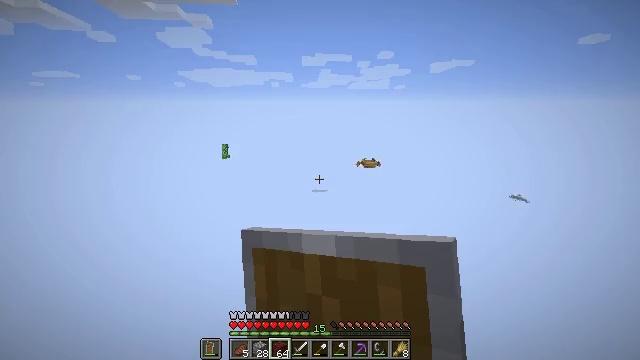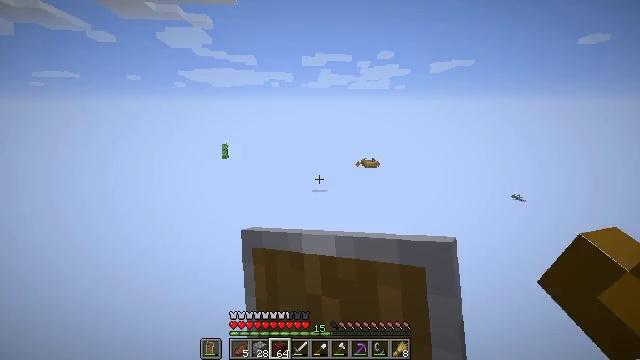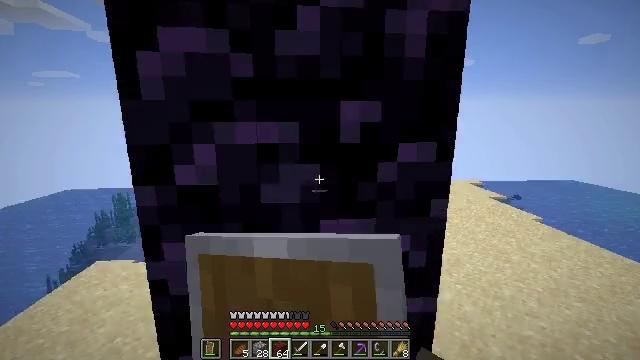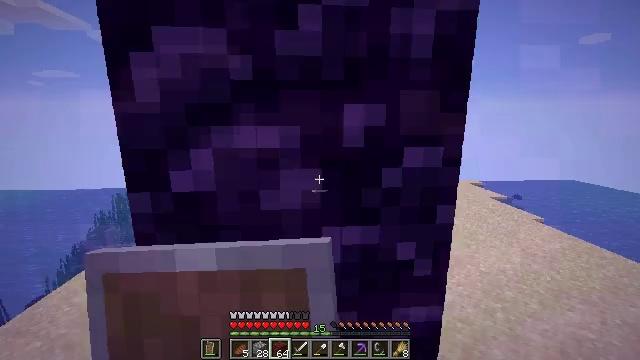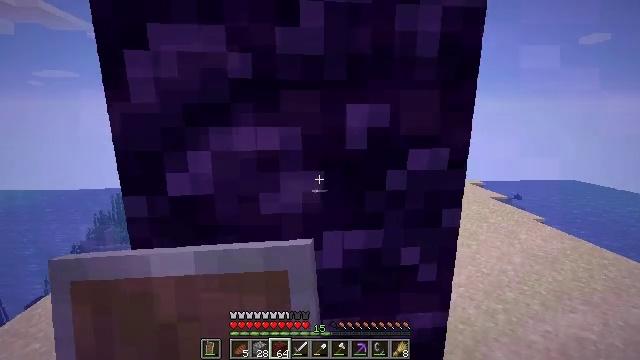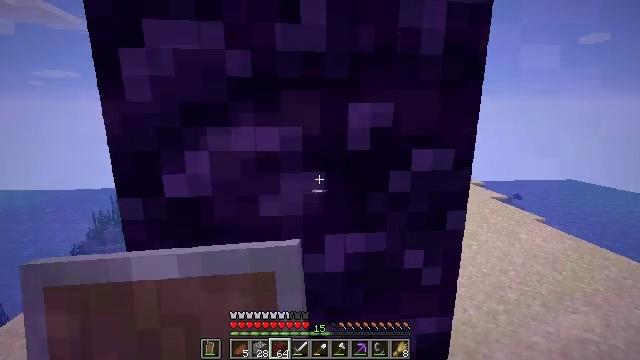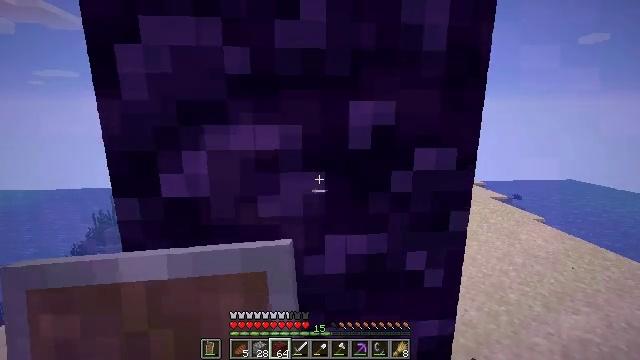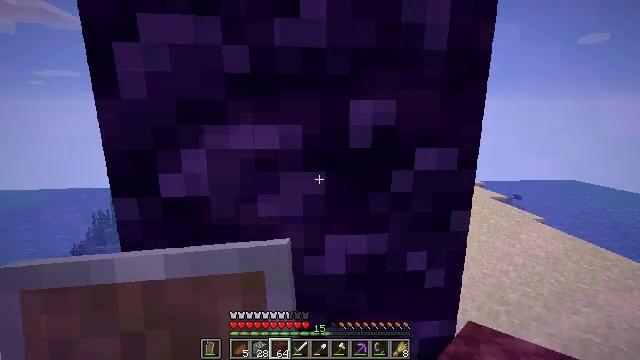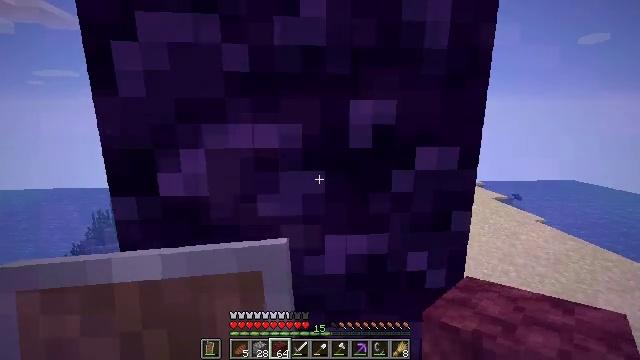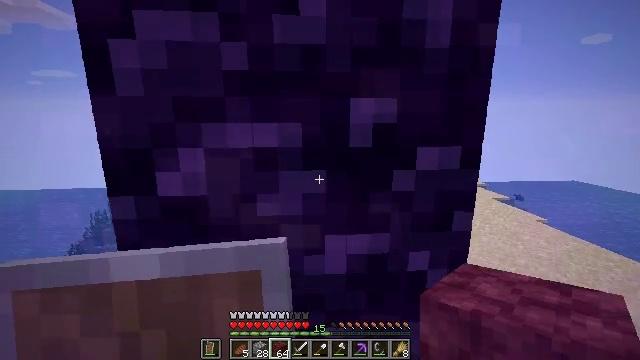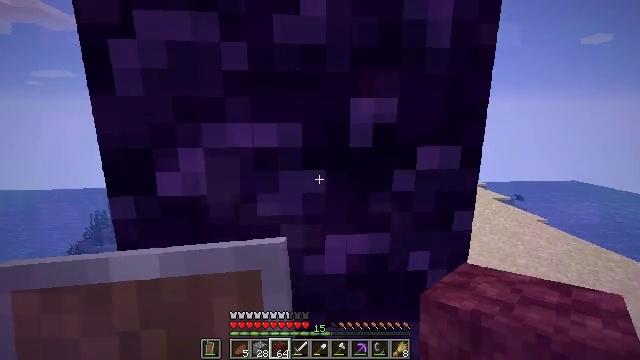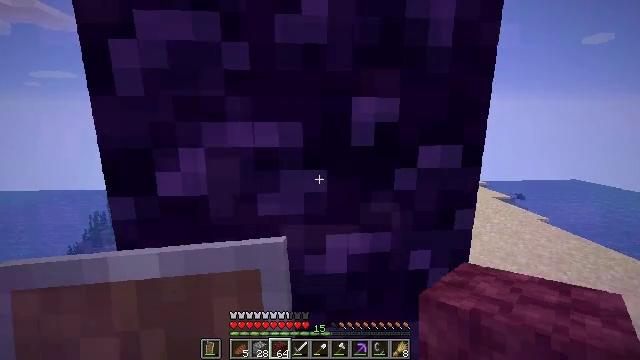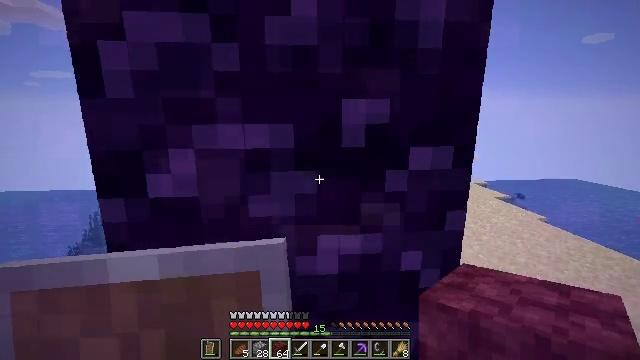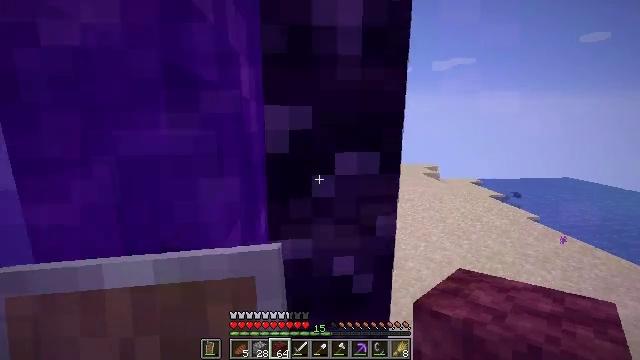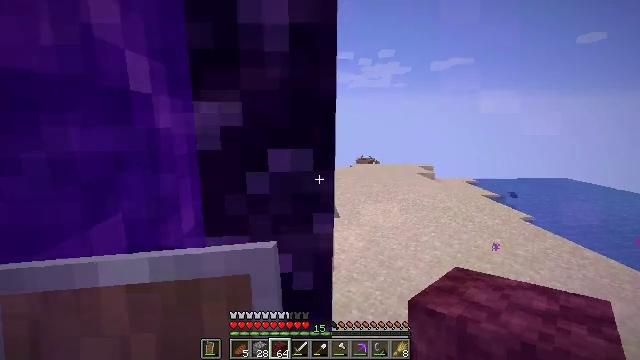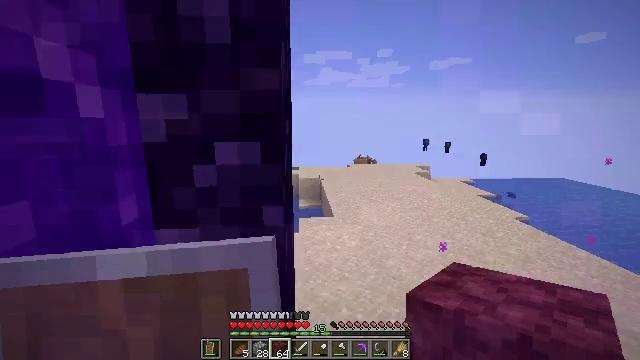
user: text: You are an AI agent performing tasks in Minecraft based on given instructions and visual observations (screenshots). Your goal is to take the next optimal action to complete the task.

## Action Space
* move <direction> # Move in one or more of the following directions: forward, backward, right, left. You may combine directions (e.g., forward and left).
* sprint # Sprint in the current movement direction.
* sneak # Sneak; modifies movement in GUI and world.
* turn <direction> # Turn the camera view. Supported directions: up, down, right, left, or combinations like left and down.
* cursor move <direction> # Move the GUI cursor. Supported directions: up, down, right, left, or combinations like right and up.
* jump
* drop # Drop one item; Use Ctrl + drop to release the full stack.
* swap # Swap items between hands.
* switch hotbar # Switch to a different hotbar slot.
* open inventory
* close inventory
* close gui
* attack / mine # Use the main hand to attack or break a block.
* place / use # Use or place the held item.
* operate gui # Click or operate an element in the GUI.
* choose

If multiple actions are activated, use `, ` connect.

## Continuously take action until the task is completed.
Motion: motion action
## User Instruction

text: craft item air
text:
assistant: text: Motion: no_op
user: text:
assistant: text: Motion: no_op
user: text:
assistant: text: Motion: no_op
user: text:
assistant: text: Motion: no_op
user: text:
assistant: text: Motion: no_op
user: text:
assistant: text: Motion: no_op
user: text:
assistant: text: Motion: no_op
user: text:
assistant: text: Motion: no_op
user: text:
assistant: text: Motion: no_op
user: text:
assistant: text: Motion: no_op
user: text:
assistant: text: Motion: no_op
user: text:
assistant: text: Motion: move right
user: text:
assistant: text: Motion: move right
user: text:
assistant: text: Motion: move right
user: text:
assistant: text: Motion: move right
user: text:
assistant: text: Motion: move right
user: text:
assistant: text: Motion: move forward and move right
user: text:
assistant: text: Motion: move forward and move right
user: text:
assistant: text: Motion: move forward and move right
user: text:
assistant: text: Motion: move forward and move right, turn left and down
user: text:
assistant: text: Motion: move forward and move right, turn left and down
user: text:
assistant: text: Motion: move forward and move right, turn left and down
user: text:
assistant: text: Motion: move forward and move right
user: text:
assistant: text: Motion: no_op
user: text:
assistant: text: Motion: no_op
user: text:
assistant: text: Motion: turn left
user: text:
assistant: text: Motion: no_op
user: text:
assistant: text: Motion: no_op
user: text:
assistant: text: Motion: no_op
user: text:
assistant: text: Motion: no_op